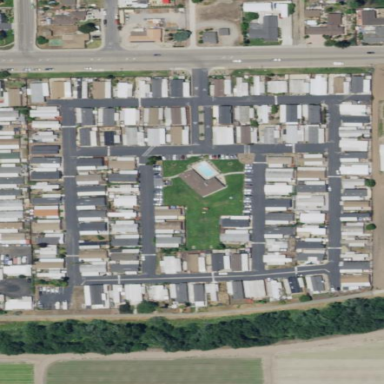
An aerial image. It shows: Residential area designated for mobile homes - mobile home park.